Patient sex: M
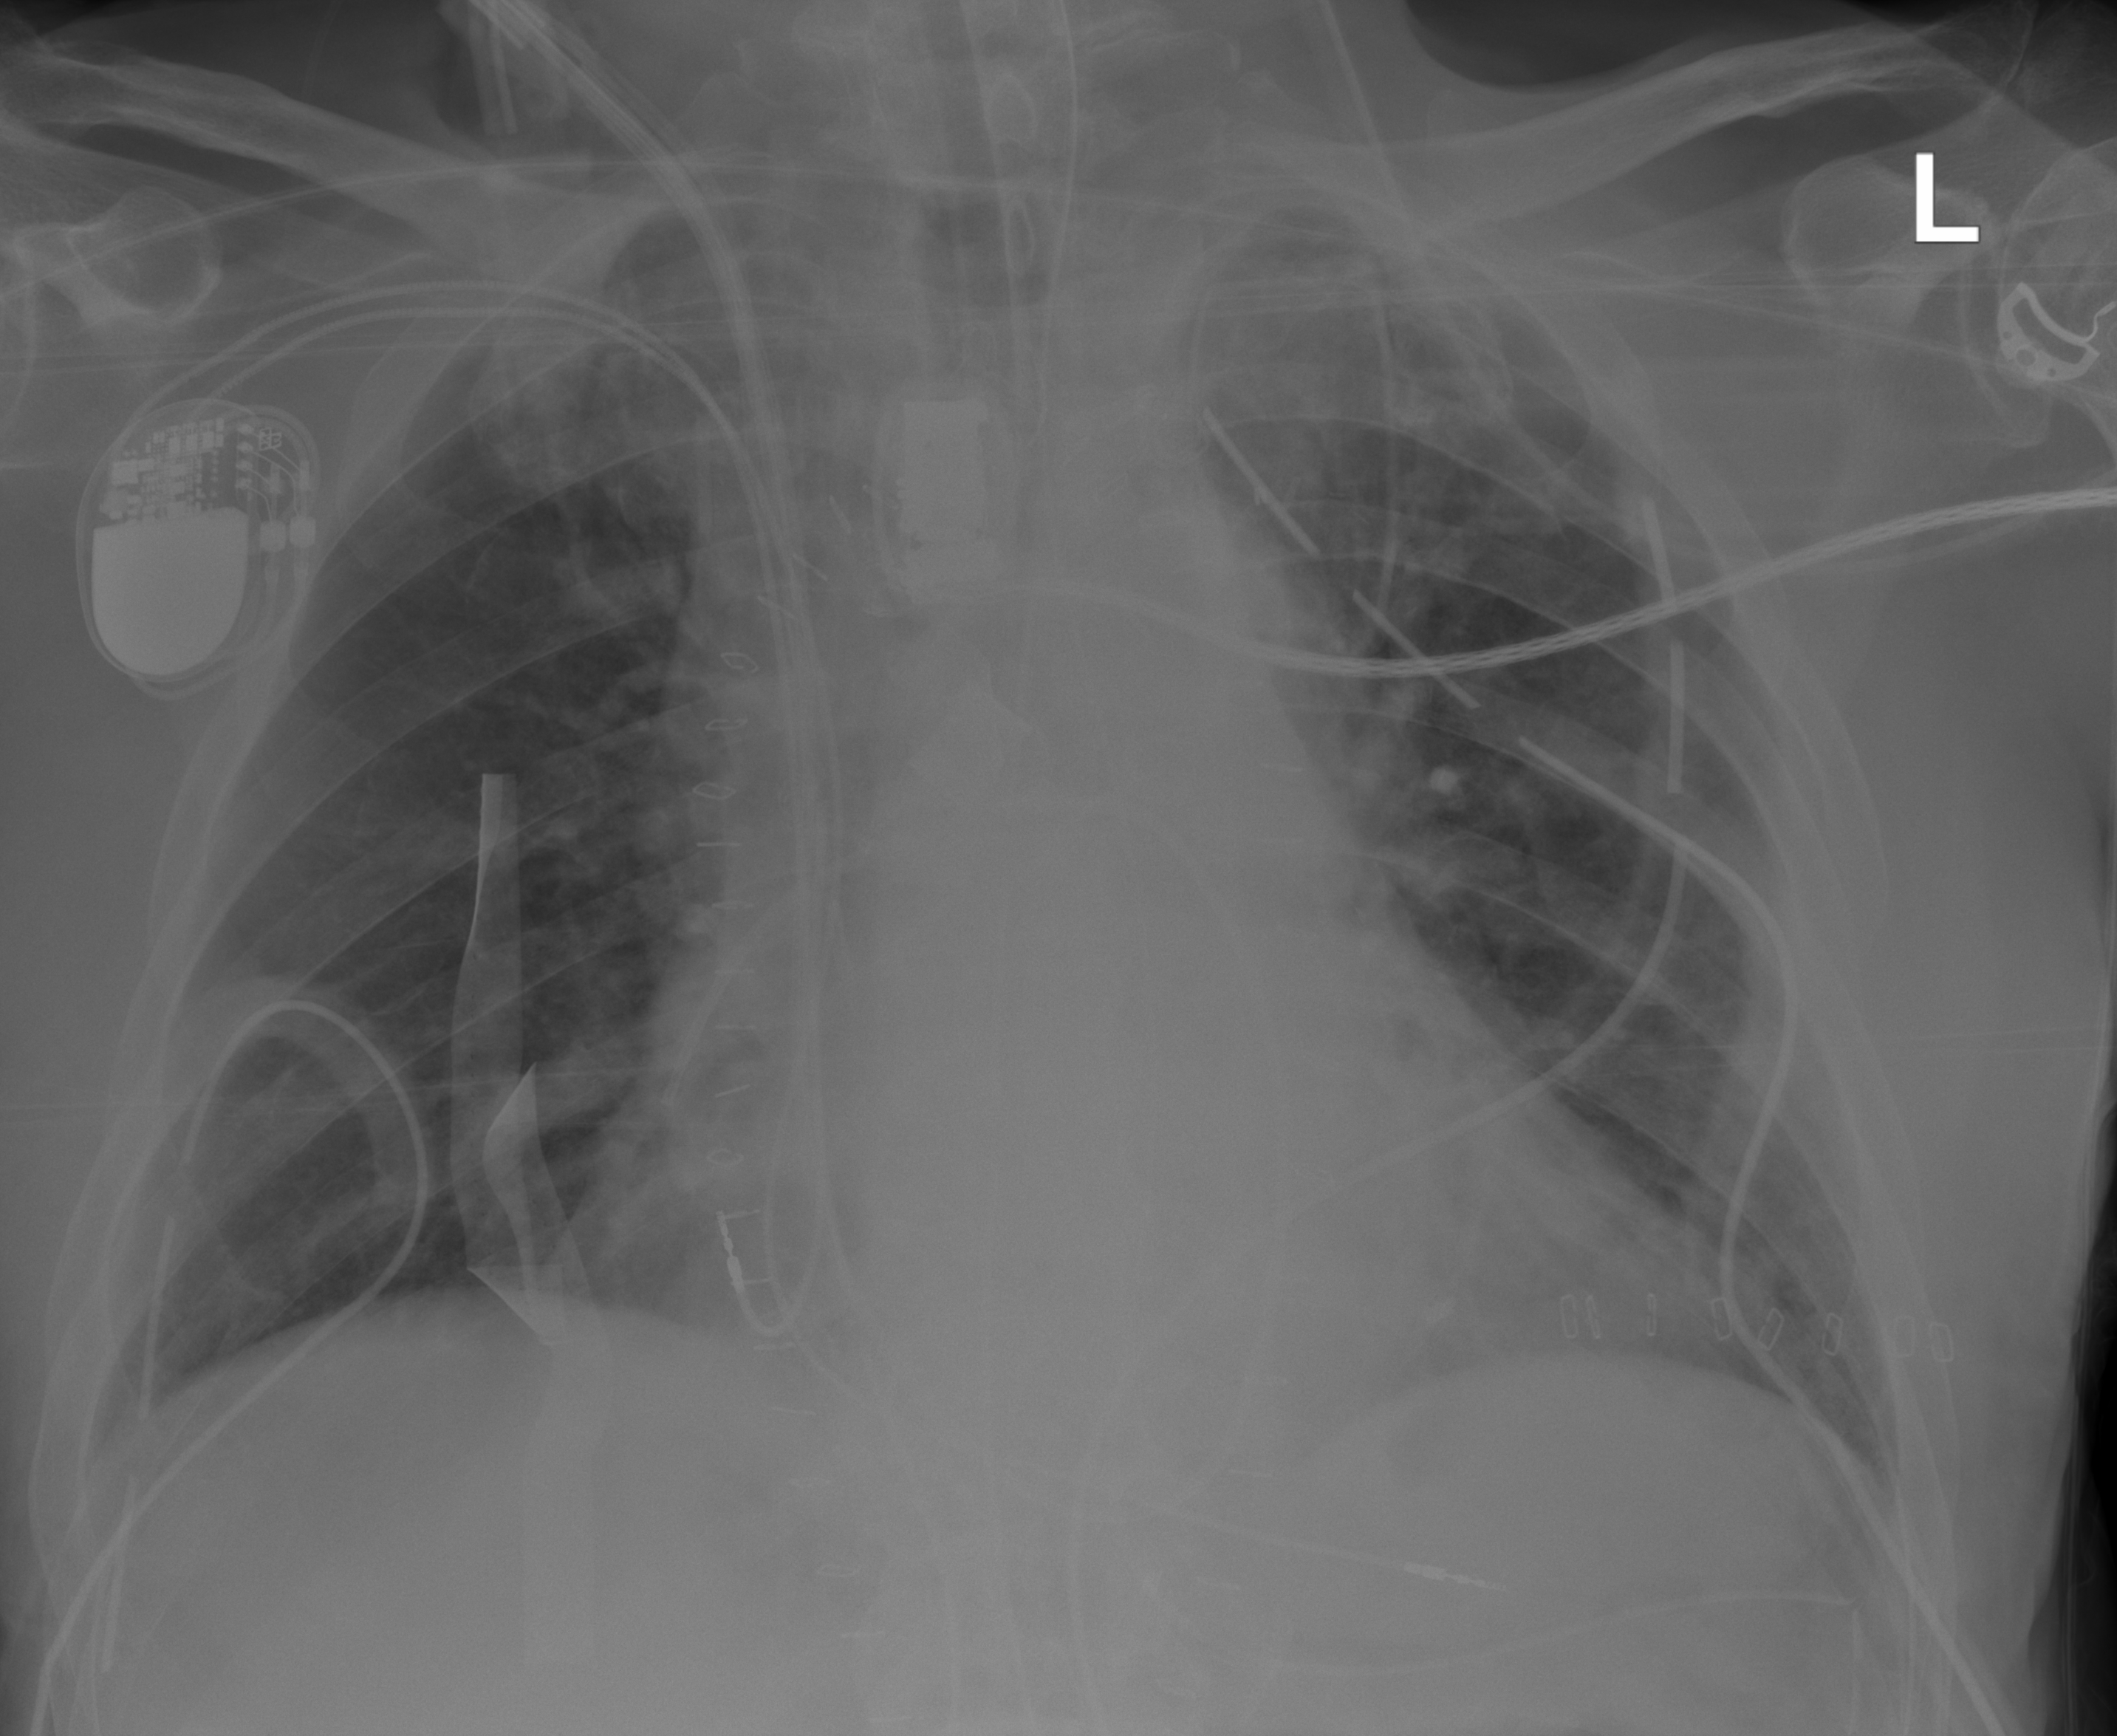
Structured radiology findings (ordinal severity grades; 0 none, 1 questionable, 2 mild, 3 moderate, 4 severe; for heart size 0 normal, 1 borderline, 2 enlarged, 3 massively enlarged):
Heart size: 2
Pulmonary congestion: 2
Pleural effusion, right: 0
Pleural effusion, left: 0
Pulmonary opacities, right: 0
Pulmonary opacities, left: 2
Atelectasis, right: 0
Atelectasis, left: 2